Field crop: maize
Growth stage: 2
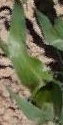
Species: maize